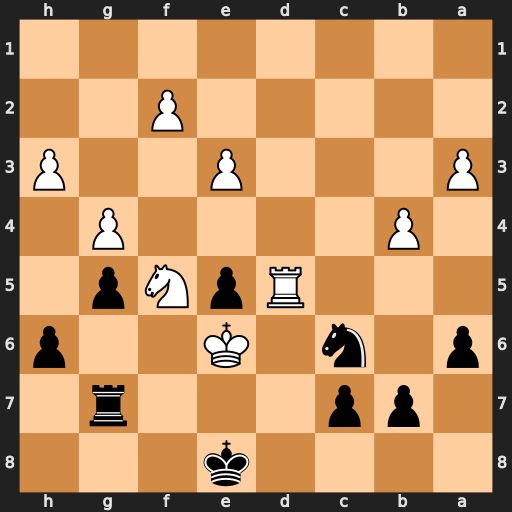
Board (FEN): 4k3/1pp3r1/p1n1K2p/3RpNp1/1P4P1/P3P2P/5P2/8
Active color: b
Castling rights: -
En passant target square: -
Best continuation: Rg6#